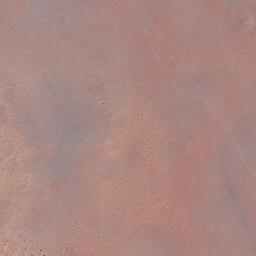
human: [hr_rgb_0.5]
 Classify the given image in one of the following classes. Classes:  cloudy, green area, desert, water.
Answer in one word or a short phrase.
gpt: desert